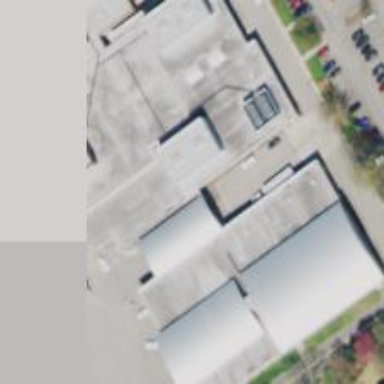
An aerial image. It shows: Veterinary facility.